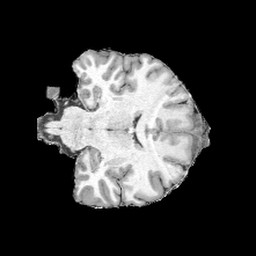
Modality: UNIT1
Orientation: coronal